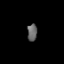
Tissue: lung
Cell type: Endothelial cells
Senescence score: 0.6208
Nuclear area (px): 166
Mean DAPI intensity: 100.41